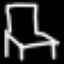
Label: chair